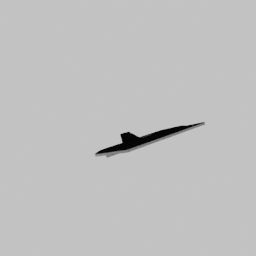
Label: electronics